Question: I want to select the last answer for a specific question. My current solution selects only the Question from "Nutzer1237", but i want the last Answer from "Nutzer1234" too.

'''
SELECT pid, frage, antwort, user, created_at
FROM antwortenverlauf
WHERE frage = 'Risiko: Wie empfinden Sie die Kommunikation mit dem Kunden?'
AND (
user, created_at
)
IN (
SELECT user, MAX( created_at )
FROM antwortenverlauf
)
ORDER BY created_at DESC
'''
Sorry for my English!
Translation:
frage = question
antwort = answer
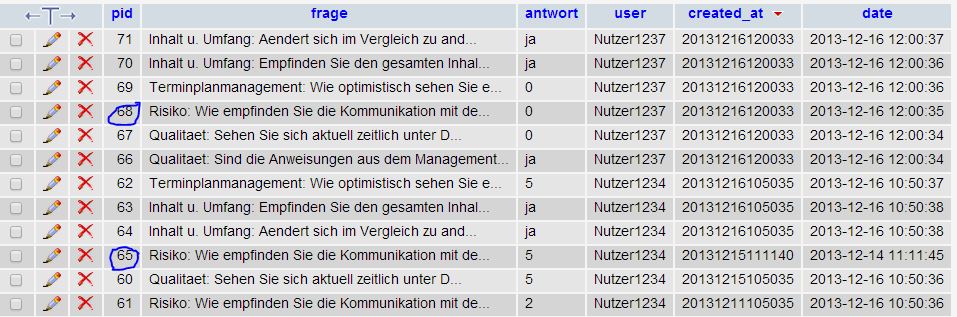
Answer: you should have read the answer of @fancyPants
'''
SELECT pid, frage, antwort, user, created_at
FROM antwortenverlauf a1
WHERE frage = 'Risiko: Wie empfinden Sie die Kommunikation mit dem Kunden?'
AND (user, created_at) IN (SELECT user, MAX( created_at )
FROM antwortenverlauf a2
WHERE a1.frage=a2.frage
GROUP BY USER)
ORDER BY created_at DESC
'''